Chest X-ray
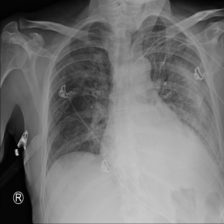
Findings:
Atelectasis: negative
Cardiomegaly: negative
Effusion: positive
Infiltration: positive
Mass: negative
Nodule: negative
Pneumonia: negative
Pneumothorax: negative
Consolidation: positive
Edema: negative
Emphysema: negative
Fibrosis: negative
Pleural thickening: negative
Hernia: negative